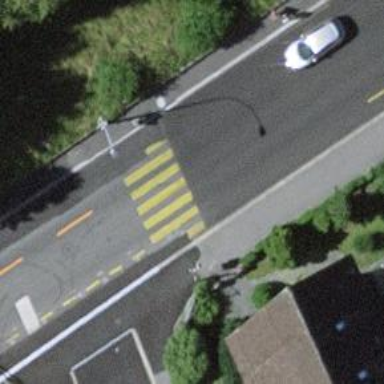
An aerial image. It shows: Uncontrolled zebra crossing with notable zebra markings.